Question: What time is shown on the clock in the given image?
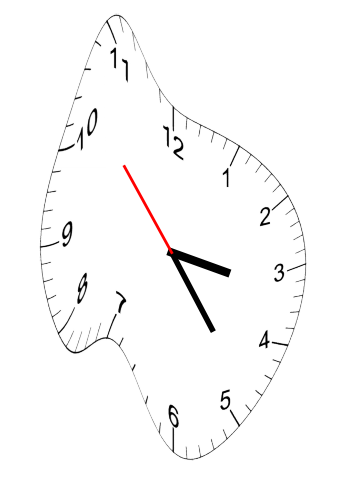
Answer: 03:23:53